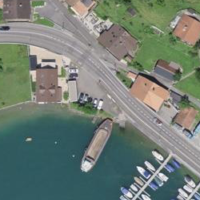
EUNIS habitat code: 14
Species observed at this site:
Asplenium trichomanes
Podarcis muralis